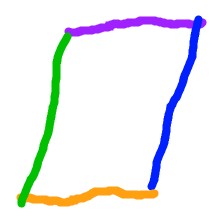
Shape: parallelogram